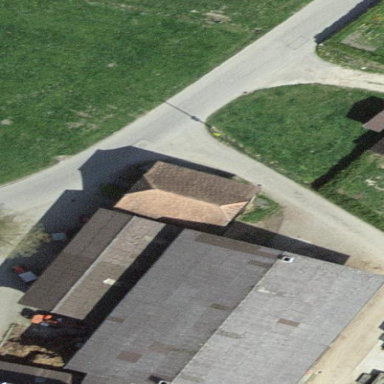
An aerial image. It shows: Barn.